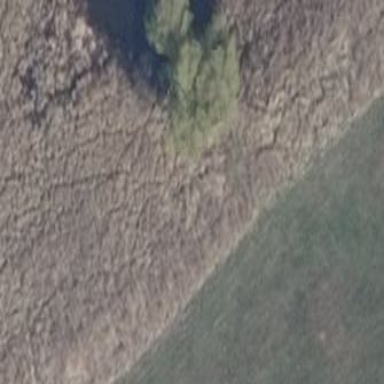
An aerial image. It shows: Patch of scrub vegetation.